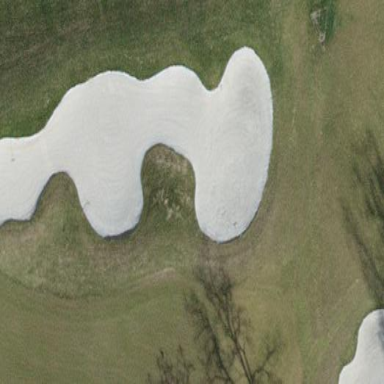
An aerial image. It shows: Sand bunker on golf course.